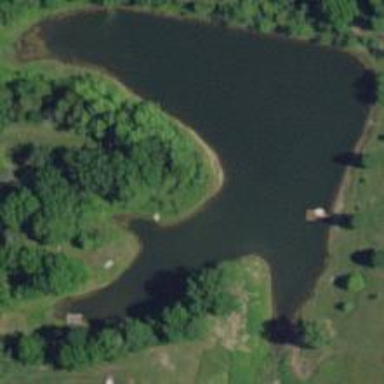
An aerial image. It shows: Beautiful lake surrounded by nature.